Question: I'm distributing .NET assembly in '.zip' archive on my project web pages.
When the assembly is downloaded using Internet Explorer and extracted using Windows Explorer, the '.dll' is marked as insecure and cannot be loaded. The error message is
> Could not load file or assembly 'file:///...\WinSCPnet.dll' or one of its dependencies. Operation is not supported.
One has to go to file Properties and click button. Note that the assembly is digitally signed.

Is there any way to prevent that? It looks like downloading the file from 'https://' helps. But that's not an option for me, at least not in a short term. Maybe some other packaging format?
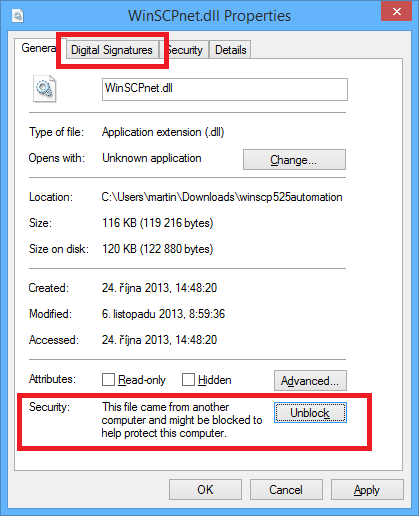
Answer: The only option is to create installer (msi/exe/clickonce). IE/Explorer will track any files downloaded, and there is no way to disable it at server side.